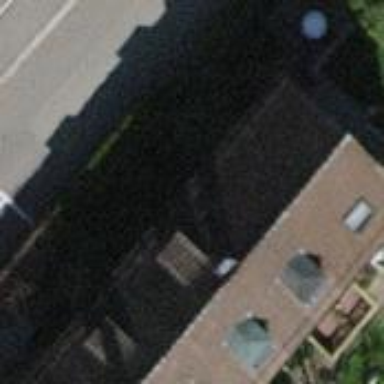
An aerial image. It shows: Building with flat roof.